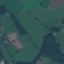
Land use / land cover class: Pasture